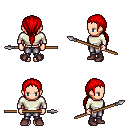
a pixel art fantasy rpg character, female body template, human, light skin, white long-sleeve shirt, metal pants, red ponytail hairstyle, maroon shoes, spear, four views (front, back, left, right), 2x2 character sprite sheet, small pixel art, hard edges, no anti-aliasing